Question: My overall goal is to have solid colored shapes outlined in black.
I am having trouble formatting the shapes and colors in my scatter plot in ggplot2. I want the shapes based on location, and the colors based on time. This works well, yet as I manually change the shapes using 'scale_shape_manual()', since the crosses are very difficult to see. The color changes from fill to outline, shown below.

I have tried re-organizing the order I present the variables within 'aes()', using 'fill =' instead of 'color =' , creating individual 'geom_point()' layers, and manually changing the color scale with 'scale_color_manual()'. My original code is:
'''
p <- ggplot(data=data.scores,aes(x=NMDS1,y=NMDS2))+
geom_point(aes(shape=Location, color=Time), size=3) +
scale_shape_manual(values = c(0,1,2,5))
'''
I also have 'theme()' script after what is shown above, but I have removed those because I have verified they don't influence my issue. Additionally, I would ideally outline the points in black using pch, shown below:
'''
p <- ggplot(data=data.scores,aes(x=NMDS1,y=NMDS2))+
geom_point(aes(shape=Location, color=Time), color = "black", pch=21, size=3) +
scale_shape_manual(values = c(1,2,0,5))
'''
yet, this just turns the points to all black circles:
<URL>
I have used 'scale_shape_manual()' and 'pch =' before without any issues, and I am at a loss.
Any ideas?
Thanks,
J
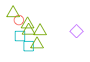
Answer: You can try:
'''
ggplot(data.scores, aes(x=NMDS1, y=NMDS2, group=Location,fill=Time,color=Time)) +
geom_point(aes(shape=Location,color=Time),size=3,stroke = 1)+
scale_shape_manual(values = c(21:24))+
scale_fill_manual(values=c('red','pink','green','blue'))+
scale_color_manual(values=c('red','pink','green','blue'))
'''
<URL>
Also try this for your main issue:
'''
ggplot(data.scores, aes(x=NMDS1, y=NMDS2, group=Time,fill=Time,color=Time)) +
geom_point(aes(shape=Location),colour = "black", size = 4)+
geom_point(aes(shape=Location,color=Time),size=3)+
scale_shape_manual(values = c(21:24))+
scale_fill_manual(values=c('red','pink','green','blue'))+
scale_color_manual(values=c('red','pink','green','blue'))
'''
<URL>